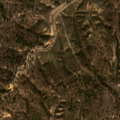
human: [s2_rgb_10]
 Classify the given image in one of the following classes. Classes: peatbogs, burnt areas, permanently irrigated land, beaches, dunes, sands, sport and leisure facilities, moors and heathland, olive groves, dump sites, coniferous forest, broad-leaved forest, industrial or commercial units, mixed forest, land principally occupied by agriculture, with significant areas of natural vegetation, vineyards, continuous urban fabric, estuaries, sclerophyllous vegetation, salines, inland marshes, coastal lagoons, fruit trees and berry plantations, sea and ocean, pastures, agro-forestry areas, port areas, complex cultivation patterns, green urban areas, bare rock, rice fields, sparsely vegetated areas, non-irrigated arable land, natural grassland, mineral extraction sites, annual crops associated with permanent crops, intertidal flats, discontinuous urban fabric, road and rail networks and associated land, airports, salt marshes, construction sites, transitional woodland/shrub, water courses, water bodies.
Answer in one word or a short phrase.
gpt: agro-forestry areas, broad-leaved forest, transitional woodland/shrub